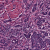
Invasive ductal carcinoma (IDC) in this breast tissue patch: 1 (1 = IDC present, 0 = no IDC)